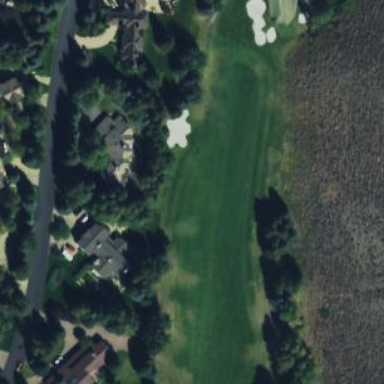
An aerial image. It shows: Golf hole.